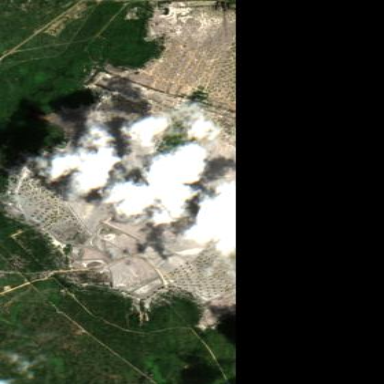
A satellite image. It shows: Tailings reservoir.